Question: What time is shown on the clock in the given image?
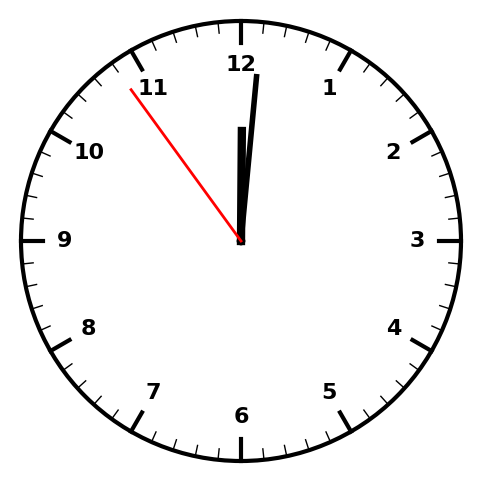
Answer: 12:00:54